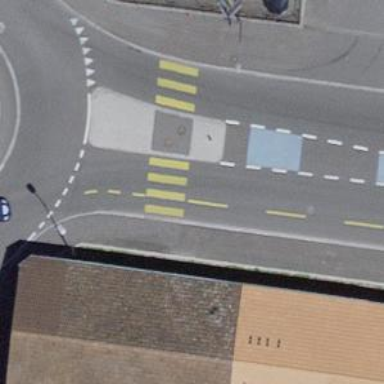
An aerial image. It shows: Marked road crossing with pedestrian island.